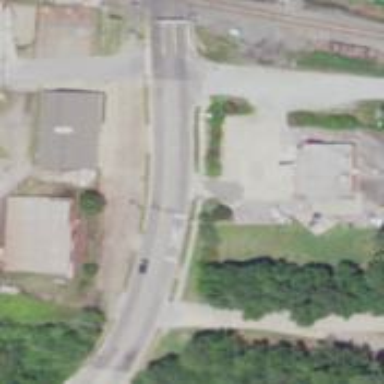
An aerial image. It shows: Tertiary road with asphalt surface. There is separate sidewalk along the road.